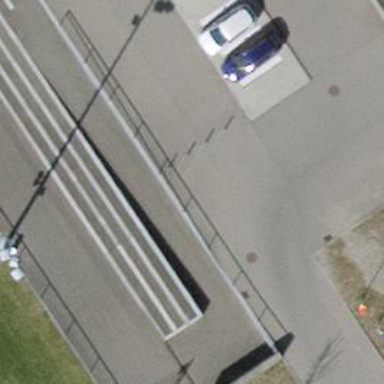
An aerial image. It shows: Bollard.